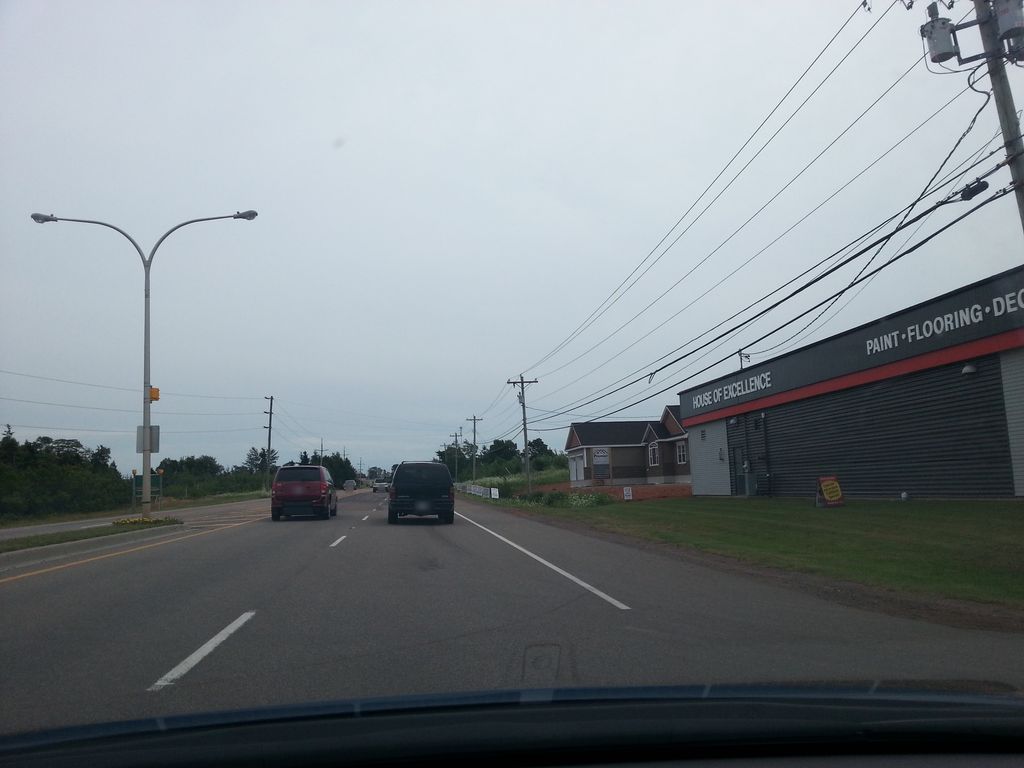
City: charlottetown